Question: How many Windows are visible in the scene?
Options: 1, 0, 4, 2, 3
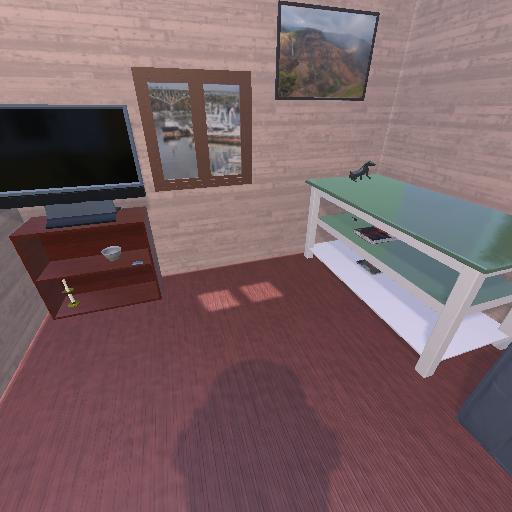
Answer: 1